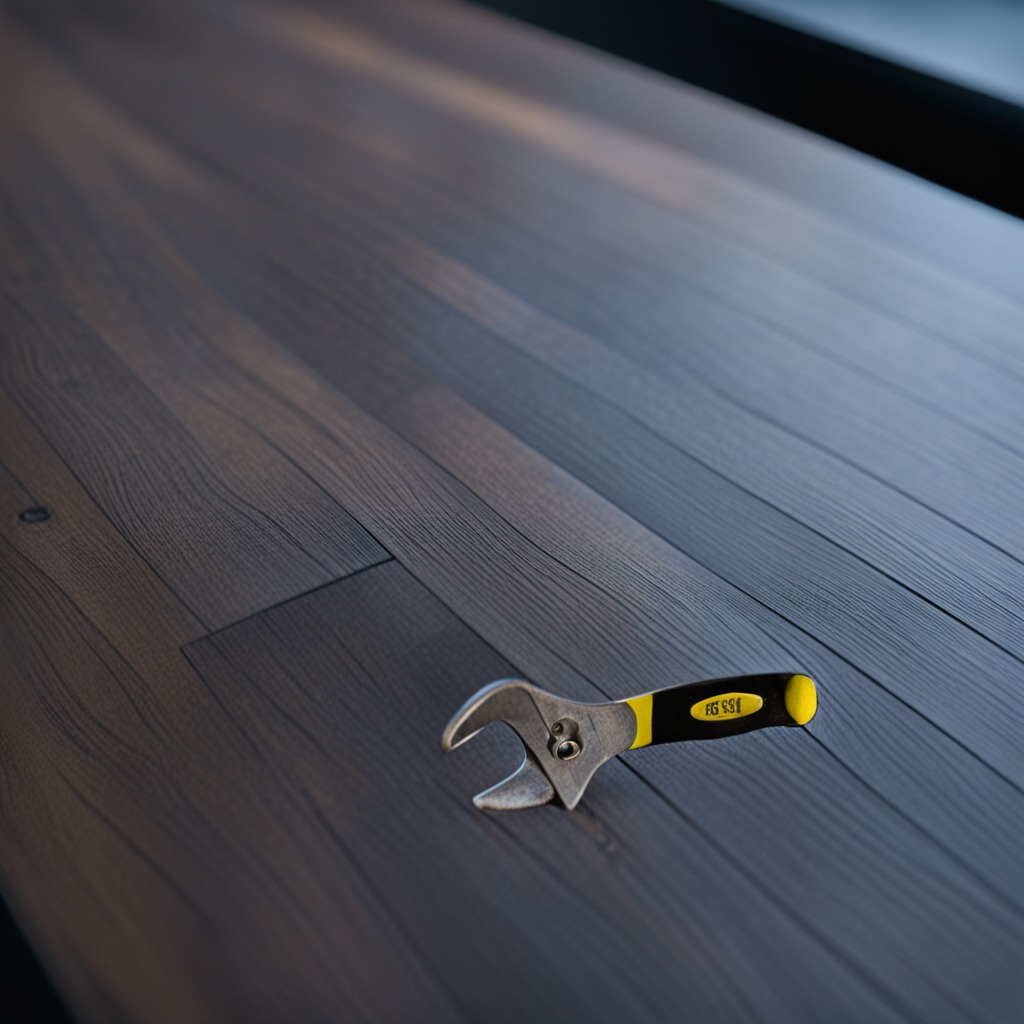
An wrench lies on a table in a garage at twilight.